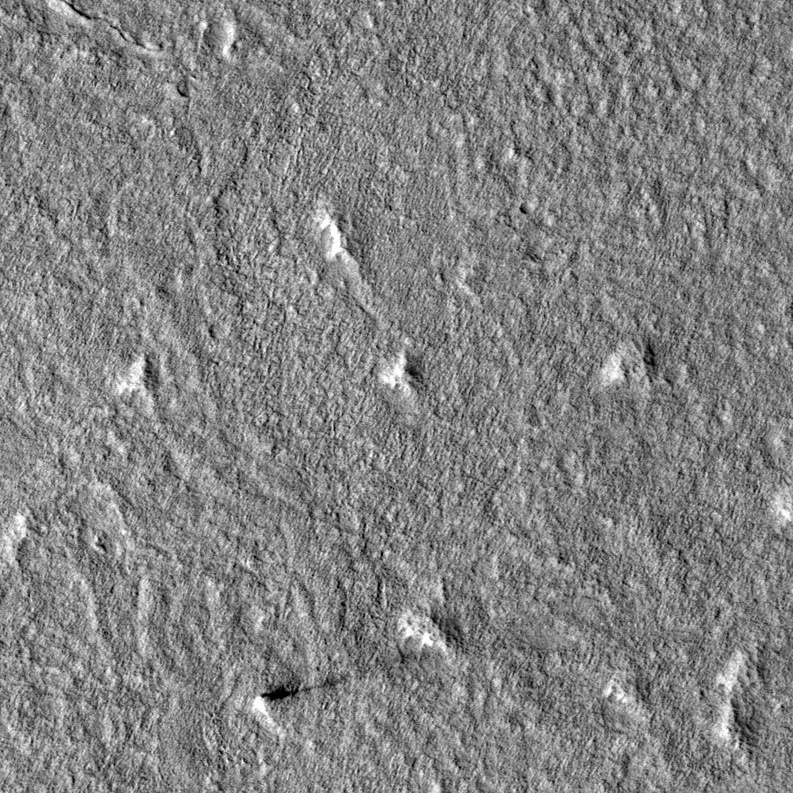
Label: dustdevil